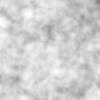
Label: no_change